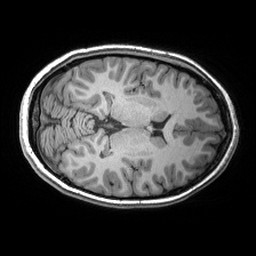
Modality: T1w
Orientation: axial
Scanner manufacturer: siemens
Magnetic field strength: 3 T
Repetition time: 2.53 s
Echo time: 0.00299 s